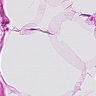
Metastatic tissue present: no